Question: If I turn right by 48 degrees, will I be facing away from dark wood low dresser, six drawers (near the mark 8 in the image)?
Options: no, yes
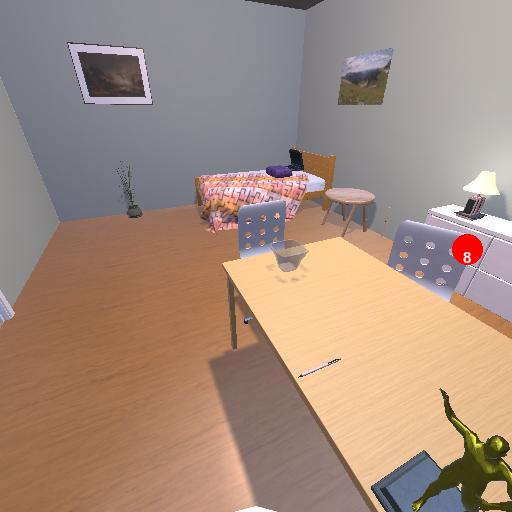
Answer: no